Question: A client with a container shipping business wants me to create a WPF windows app. After a physical examination of a container, his employees will click on a 3d rectangle (which represents the physical metal container), to mark which side of it came in damaged. I will insert that information on an SQL table.
Now I have no problem with the SQL side of things but I am a super noob when it comes to WPF and I don't know how to draw a 3d rectangle like one in the picture attached where each of its sides call a different method when you click on it. any ideas or help is welcomed.

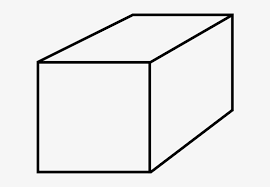
Answer: If the "rectangle" does not rotates, it should be simple enough to just use <URL> to draw each side. This has a MouseDown event, to it should be fairly easy to just attach event handlers to the polygons for each side.
If you need to rotate the box you have a few options, but you probably need some basic knowledge about 3D graphics to use this effectivly. One is to create your own rotation matrix to rotate a 3D box, but do the drawing with 2D polygons. Another option would be to use <URL>.